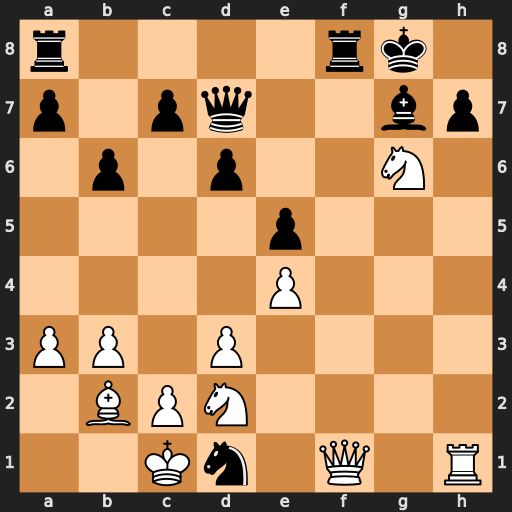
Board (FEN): r4rk1/p1pq2bp/1p1p2N1/4p3/4P3/PP1P4/1BPN4/2Kn1Q1R
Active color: w
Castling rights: -
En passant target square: -
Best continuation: Nxf8 Rxf8 Qxd1